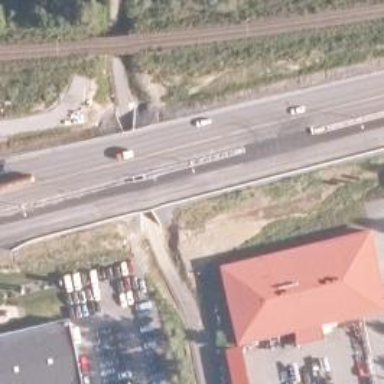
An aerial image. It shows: Motorway junction.